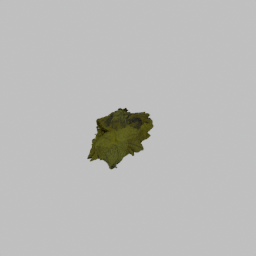
Label: nature